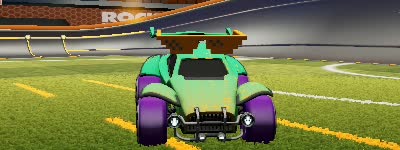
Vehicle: octane